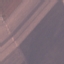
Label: AnnualCrop